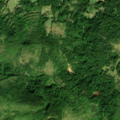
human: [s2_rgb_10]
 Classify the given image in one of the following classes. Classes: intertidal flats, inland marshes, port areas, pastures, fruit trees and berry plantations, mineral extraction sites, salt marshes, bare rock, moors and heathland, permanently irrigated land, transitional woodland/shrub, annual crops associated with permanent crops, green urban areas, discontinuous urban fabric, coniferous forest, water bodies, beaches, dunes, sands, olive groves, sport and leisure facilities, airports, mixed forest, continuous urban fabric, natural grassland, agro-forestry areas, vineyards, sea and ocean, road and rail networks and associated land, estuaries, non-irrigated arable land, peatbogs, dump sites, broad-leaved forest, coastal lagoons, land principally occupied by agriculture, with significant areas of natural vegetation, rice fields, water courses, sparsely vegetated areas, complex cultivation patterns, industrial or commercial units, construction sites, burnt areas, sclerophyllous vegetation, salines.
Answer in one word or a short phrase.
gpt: land principally occupied by agriculture, with significant areas of natural vegetation, broad-leaved forest, transitional woodland/shrub